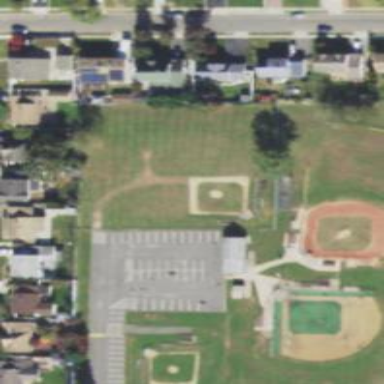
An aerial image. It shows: Baseball pitch for leisure land.